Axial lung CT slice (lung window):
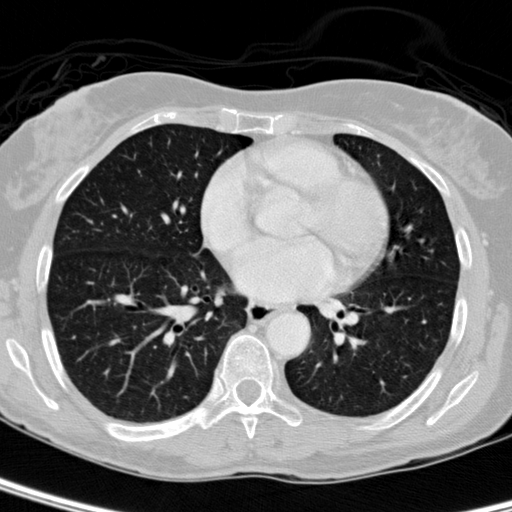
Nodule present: no